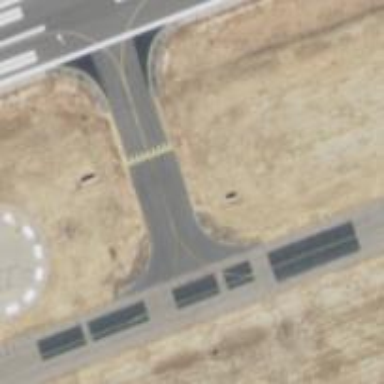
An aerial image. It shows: Image of taxiway at airport.